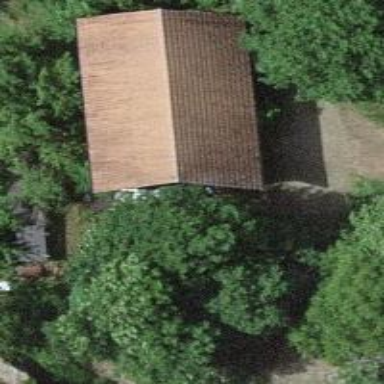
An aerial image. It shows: Shed building.